Interaction volume radius: 10 \u00c5
Interaction volume height: 10 \u00c5
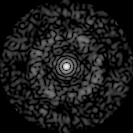
Disorder parameter: 0.8333